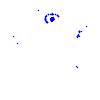
Particle: pion